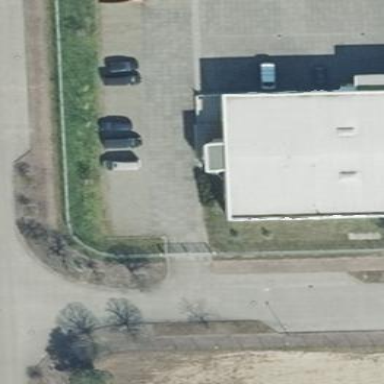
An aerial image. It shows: Parking area with surface.